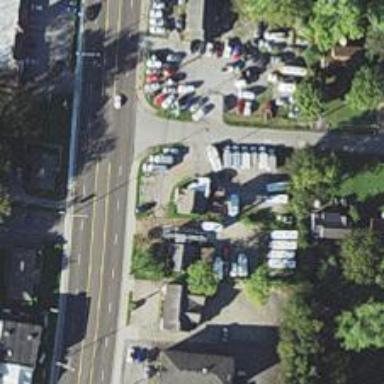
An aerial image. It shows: Car rental facility.